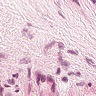
Metastatic tissue present: no